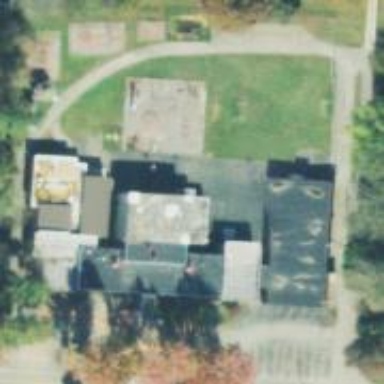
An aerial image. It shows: School.